Question: I wanted to compile the sample C++ program that uses VLC Api, according to the <URL>.
In order to obtain a '.lib' file, I've followed: <URL>:

And I do have my 'libvlc.lib' created. I've moved it to the folder with my 'main.cpp', added the path to 'Project -> VC++ Directories -> Library directories' as well as added the '.lib' file with 'Add -> existing item'. I also added the 'Project -> VC++ Directories -> Include Directories' so it points to '...vlc-2.1.5\include'.
I run the 'clean, rebuild all' on my empty solution.
Unfortunately I got the errors:
'''
1>------ Rebuild All started: Project: Project1, Configuration: Debug Win32 ------
1> Source.cpp
1>Source.obj : error LNK2019: unresolved external symbol _libvlc_new referenced in function _main
1>Source.obj : error LNK2019: unresolved external symbol _libvlc_release referenced in function _main
1>Source.obj : error LNK2019: unresolved external symbol _libvlc_media_new_location referenced in function _main
1>Source.obj : error LNK2019: unresolved external symbol _libvlc_media_release referenced in function _main
1>Source.obj : error LNK2019: unresolved external symbol _libvlc_media_player_new_from_media referenced in function _main
1>Source.obj : error LNK2019: unresolved external symbol _libvlc_media_player_release referenced in function _main
1>Source.obj : error LNK2019: unresolved external symbol _libvlc_media_player_play referenced in function _main
1>Source.obj : error LNK2019: unresolved external symbol _libvlc_media_player_stop referenced in function _main
1>...\Project1\Debug\Project1.exe : fatal error LNK1120: 8 unresolved externals
'''
Which looks like either something is wrong with my '.lib' or its somehow it's not connected in a right way. The compilation works fine, the linking fails.
The full source code of the only '.cpp' file in project is an exact copy of the tutorial posted on videolan.org: <URL>
## edit:
According to '@user1' comment, I've corrected the 'dumpbin' command (in the screen shot, "libvlc.dill" should be "libvlc.dll"). That was indeed one problem. After the change, I got much more warnings (all of the same type as before, 277 together) and much bigger .def file (15MB, progress). But the output .lib file is exact same size (1.48MB - it's very small .lib) and the linker error with it prevails. So I guess there's still something wrong with the .lib creation.
The '.def' file: <URL>
The last lines make me feel uncomfortable:
'''
256 FF 00001CF0 libvlc_vprinterr
257 100 <PHONE> libvlc_wait
LINK : fatal error LNK1328: missing string table
'''
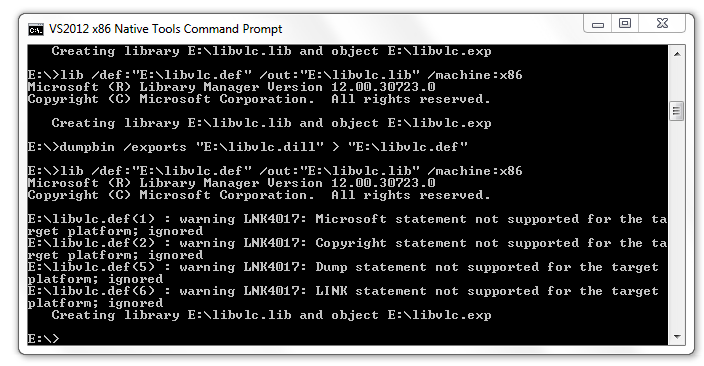
Answer: Check 'dumpbin' command in the screen shot,
> "libvlc.dill" should be "libvlc.dll"
Generally speaking, when all inputs to linker are correct & yet if linker complains then I would look at some lib import #defines specifically. Sometimes, .lib can't just be imported without defining some #DEFINE in the linker input settings which allows the lib to be imported. e.g. IMPORT_X_LIB. Do you have any such import lib #define defined for vlc lib. if yes, you must add those in linker input.